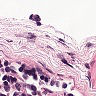
Metastatic tissue present: no